Field crop: maize
Growth stage: 1
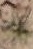
Species: salsola